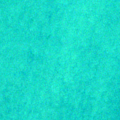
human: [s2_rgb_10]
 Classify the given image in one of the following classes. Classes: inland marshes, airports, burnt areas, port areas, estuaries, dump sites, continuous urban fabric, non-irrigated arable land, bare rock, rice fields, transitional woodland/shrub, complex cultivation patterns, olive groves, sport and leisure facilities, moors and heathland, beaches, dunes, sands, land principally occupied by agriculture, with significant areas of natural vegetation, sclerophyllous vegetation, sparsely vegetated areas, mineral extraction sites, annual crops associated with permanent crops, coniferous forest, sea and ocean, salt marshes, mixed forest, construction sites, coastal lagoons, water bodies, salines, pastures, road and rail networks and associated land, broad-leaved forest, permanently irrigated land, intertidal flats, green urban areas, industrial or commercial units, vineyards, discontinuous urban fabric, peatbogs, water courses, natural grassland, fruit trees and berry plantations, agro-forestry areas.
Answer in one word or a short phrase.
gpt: sea and ocean